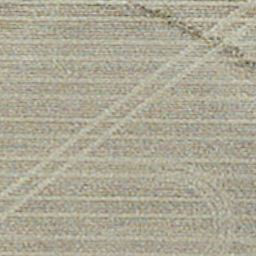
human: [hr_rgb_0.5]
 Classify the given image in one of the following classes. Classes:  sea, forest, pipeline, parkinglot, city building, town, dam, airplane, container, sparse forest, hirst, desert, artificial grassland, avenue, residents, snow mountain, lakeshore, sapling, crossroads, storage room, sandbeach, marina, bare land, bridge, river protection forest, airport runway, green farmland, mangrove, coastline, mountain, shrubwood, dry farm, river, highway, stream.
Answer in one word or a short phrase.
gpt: dry farm